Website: lowes
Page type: payment
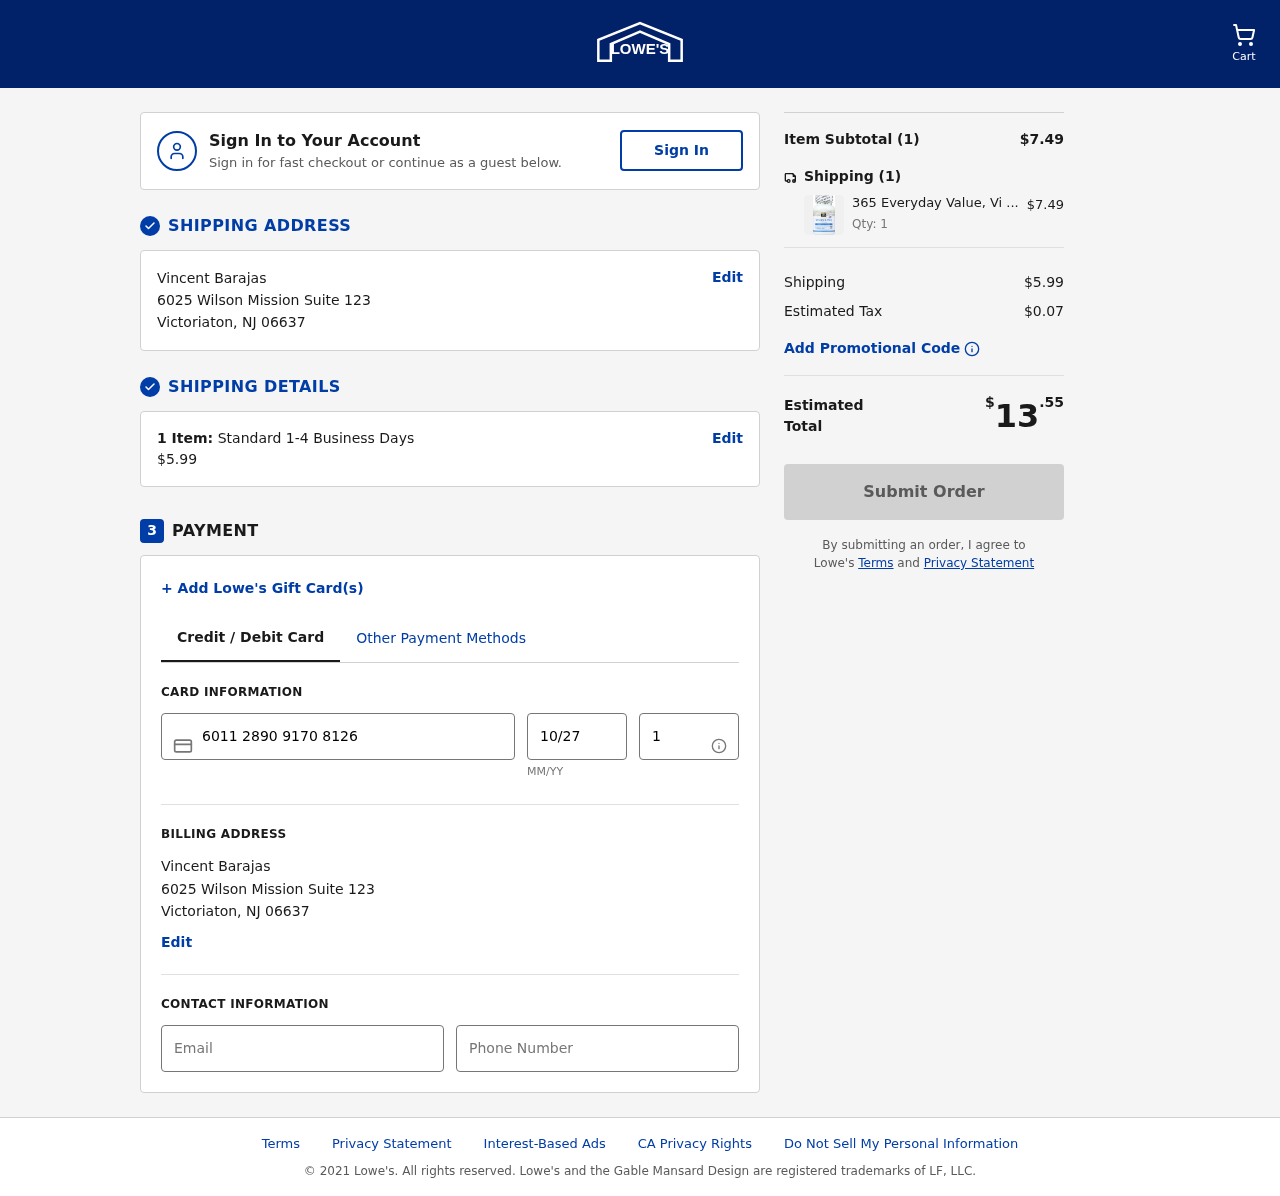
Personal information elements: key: PII_CARD_CVV
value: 146
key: PII_CARD_EXPIRY
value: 10/27
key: PII_CARD_NUMBER
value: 6011 2890 9170 8126
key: PII_CITY
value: Victoriaton
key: PII_EMAIL
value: vbarajas@gmail.com
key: PII_FULLNAME
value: Vincent Barajas
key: PII_PHONE
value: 9194285247
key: PII_POSTCODE
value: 06637
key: PII_STATE_ABBR
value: NJ
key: PII_STREET
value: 6025 Wilson Mission Suite 123
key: PII_FULLNAME2
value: Vincent Barajas
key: PII_CITY2
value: Victoriaton
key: PII_STATE_ABBR2
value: NJ
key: PII_POSTCODE_FULL
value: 06637
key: PII_POSTCODE_NUMERIC
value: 6637
Product elements: key: PRODUCT1_NAME
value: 365 Everyday Value, Vitamin B12 500mcg Lozenges, 100 ct
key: PRODUCT1_PRICE
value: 7.49
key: PRODUCT1_QUANTITY
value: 1
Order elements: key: ORDER_NUM_ITEMS
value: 1
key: ORDER_SHIPPING_COST
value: $5.99
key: ORDER_NUM_ITEMS2
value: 1
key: ORDER_SUBTOTAL
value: $7.49
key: ORDER_NUM_ITEMS3
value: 1
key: ORDER_SHIPPING_COST2
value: $5.99
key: ORDER_TAX
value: $0.07
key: ORDER_TOTAL
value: $13.55